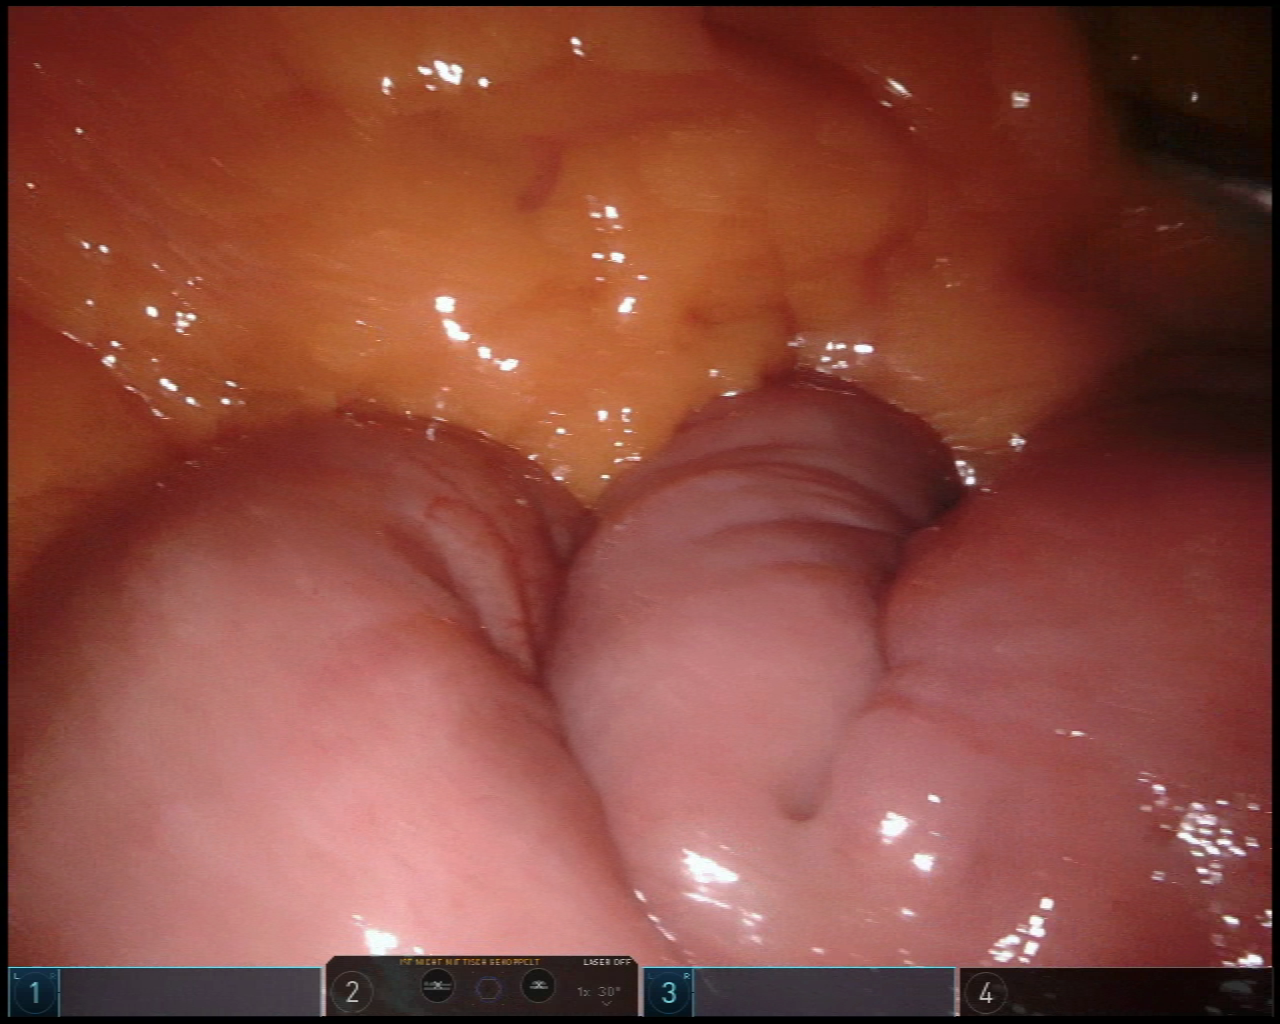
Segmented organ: small_intestine
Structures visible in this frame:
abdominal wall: no
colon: no
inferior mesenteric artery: no
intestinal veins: no
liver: no
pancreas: no
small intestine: yes
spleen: no
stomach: no
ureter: no
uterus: no
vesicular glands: no